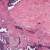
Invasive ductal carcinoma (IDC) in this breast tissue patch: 1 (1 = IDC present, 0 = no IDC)